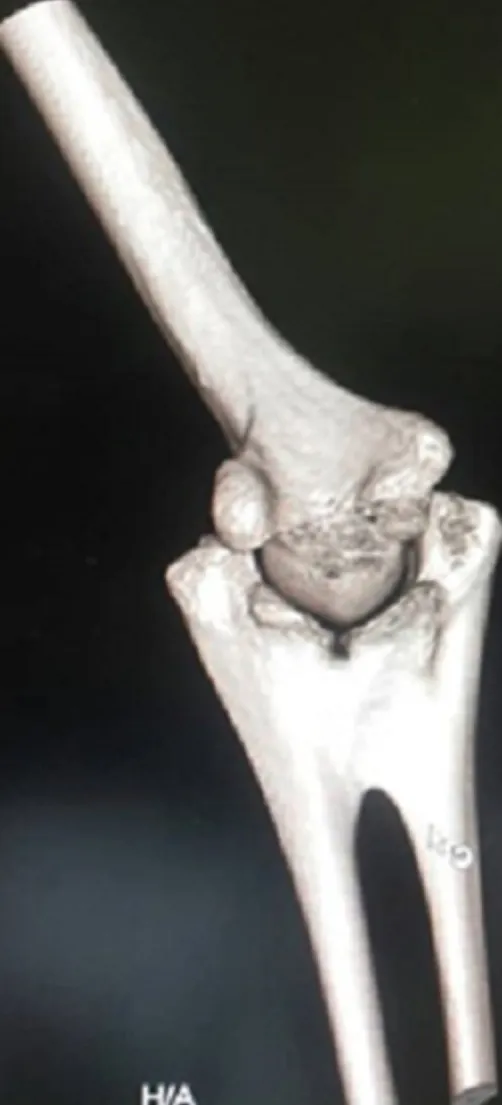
reconstructed image of left elbow joint (anterior view).
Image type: radiology (ct)